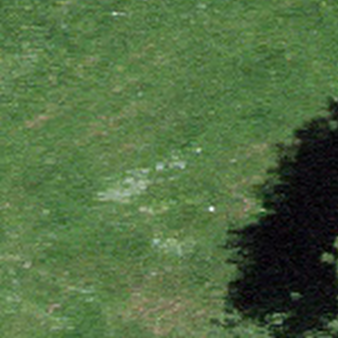
Label: other